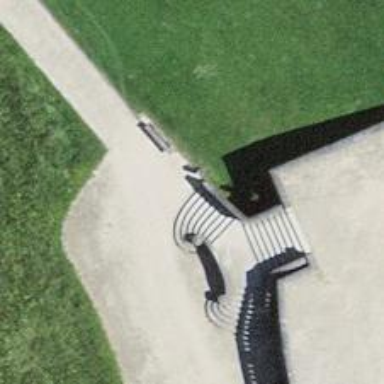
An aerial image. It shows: Road with steps.